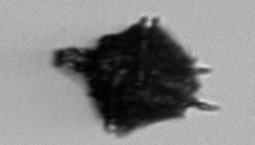
Label: Gonyaulax